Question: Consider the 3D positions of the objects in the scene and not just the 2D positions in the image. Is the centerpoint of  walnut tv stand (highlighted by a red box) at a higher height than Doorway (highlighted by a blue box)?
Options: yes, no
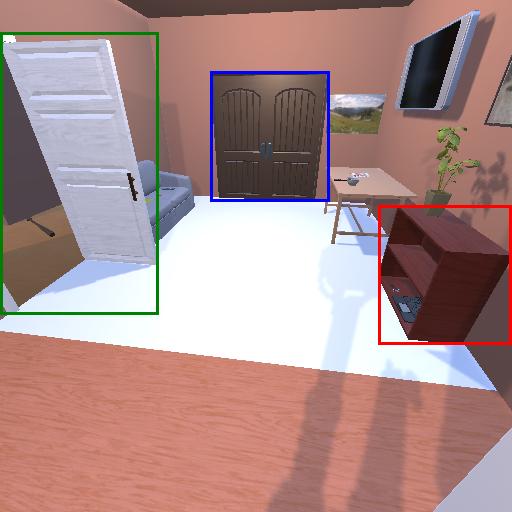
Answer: yes